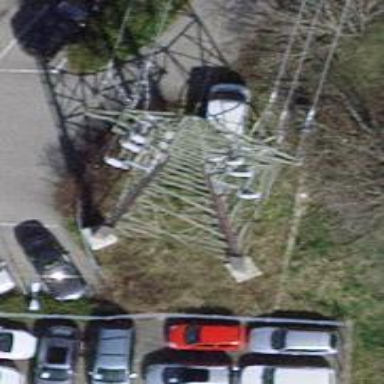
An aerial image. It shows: Power line in the image.